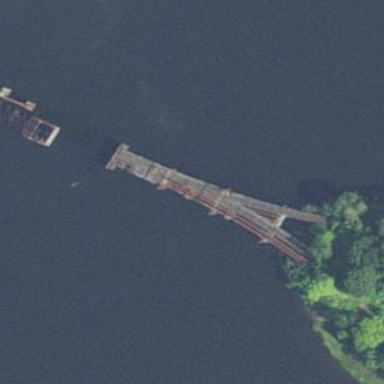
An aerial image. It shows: Viaduct bridge.